Question: I have three list boxes and what I want is to when I click on the one of the numbers in the first list box I want the corresponding columns to also be highlighted, I have provided images of what I want it to be like.

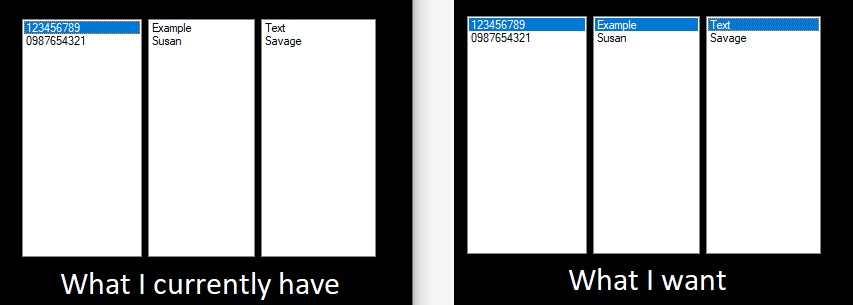
Answer: You may need to set the 'SelectedIndex' of other listboxes:
'''
private void listBox1_SelectedIndexChanged(object sender, EventArgs e)
{
var ndx = listBox1.SelectedIndex;
listBox2.SelectedIndex = ndx;
listBox3.SelectedIndex = ndx;
}
'''